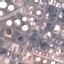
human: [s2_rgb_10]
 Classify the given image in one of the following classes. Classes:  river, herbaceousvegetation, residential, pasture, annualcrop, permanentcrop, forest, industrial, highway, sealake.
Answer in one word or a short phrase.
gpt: Industrial